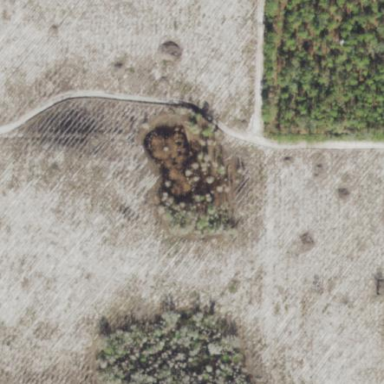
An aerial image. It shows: Wetland area characterized by wet meadow.